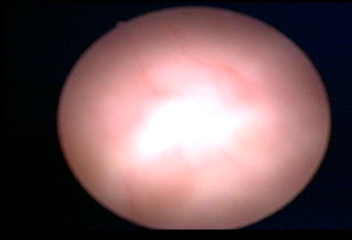
Modality: WLC
Class: Normal mucosa
Bladder cancer association: No